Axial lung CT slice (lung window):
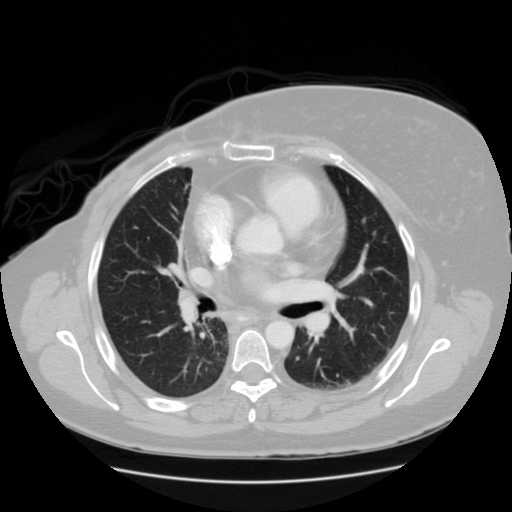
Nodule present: no